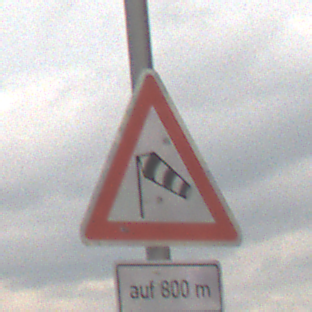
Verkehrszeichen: SeitenwindVonLinks
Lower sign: LaengeEinerStrecke5
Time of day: MorningAfternoon
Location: Outdoor (Nature)
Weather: Overcast
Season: NotSpecified
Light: Natural